【题型】选择题　【知识点】解析几何　【难度】easy
如图，已知两点$A(22,0)$，$B(0,11)$，从点$P(2,0)$射出的光线经直线$AB$上的点$M$反射后再射到直线$OB$上，最后经直线$OB$上的点$N$反射后又回到点$P$，则直线$MN$的方程为（ ）

\noindent A. $4x-3y-6=0$ \hfill B. $4x+3y+8=0$
\noindent C. $3x-4y+6=0$ \hfill D. $4x-3y+8=0$
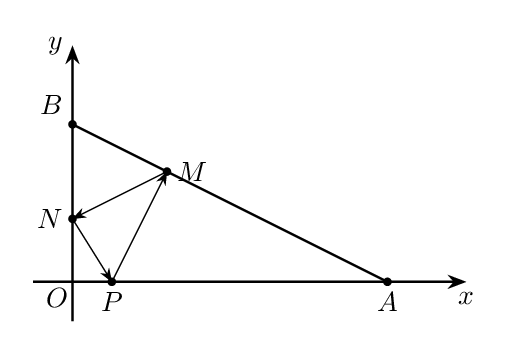
【解答】
\noindent \textbf{【答案】} D
\noindent \textbf{【分析】} 分别求出点$P$关于直线$x+2y-22=0$与$y$轴的对称点，从而得到结果.
\noindent \textbf{【详解】} 由题意易得$AB$所在的直线方程为$\dfrac{x}{22}+\dfrac{y}{11}=1$，即$x+2y-22=0$.
\noindent 设点$P(2,0)$关于直线$AB$的对称点为$A_1(a,b)$，
\noindent 则
\[
\begin{cases}
\dfrac{b-0}{a-2}\times\left(-\dfrac{1}{2}\right)=-1 \\
\dfrac{a+2}{2}+2\times\dfrac{b+0}{2}-22=0
\end{cases}
\]
，解得$a=10$，$b=16$，
\noindent 所以点$P$关于直线$AB$对称的点为$A_1(10,16)$，
\noindent 点$P$关于$y$轴对称的点为$A_2(-2,0)$，则直线$MN$即直线$A_1A_2$，
\noindent 则直线$MN$的方程为$\dfrac{y-16}{16-0}=\dfrac{x-10}{10-(-2)}\Rightarrow 4x-3y+8=0$，
\noindent 故选：D

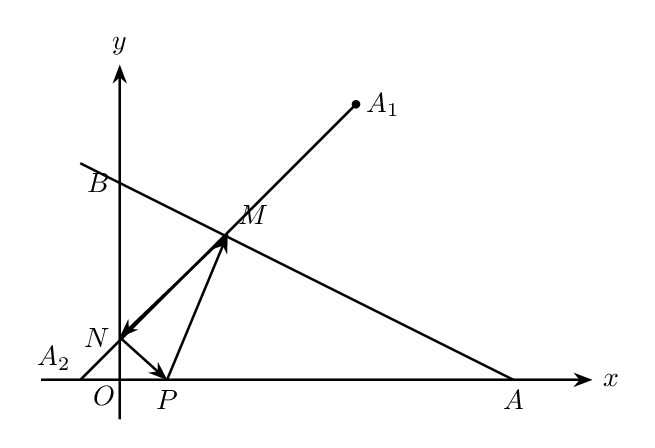